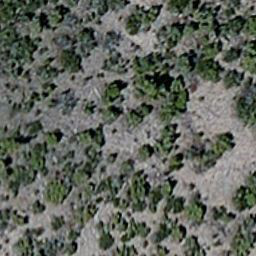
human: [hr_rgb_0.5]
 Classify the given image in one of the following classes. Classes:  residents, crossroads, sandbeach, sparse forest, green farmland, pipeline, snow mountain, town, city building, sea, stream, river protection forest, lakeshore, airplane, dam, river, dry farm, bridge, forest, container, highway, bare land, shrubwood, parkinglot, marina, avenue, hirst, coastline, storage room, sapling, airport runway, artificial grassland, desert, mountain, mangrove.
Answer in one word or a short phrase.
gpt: sparse forest